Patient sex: F
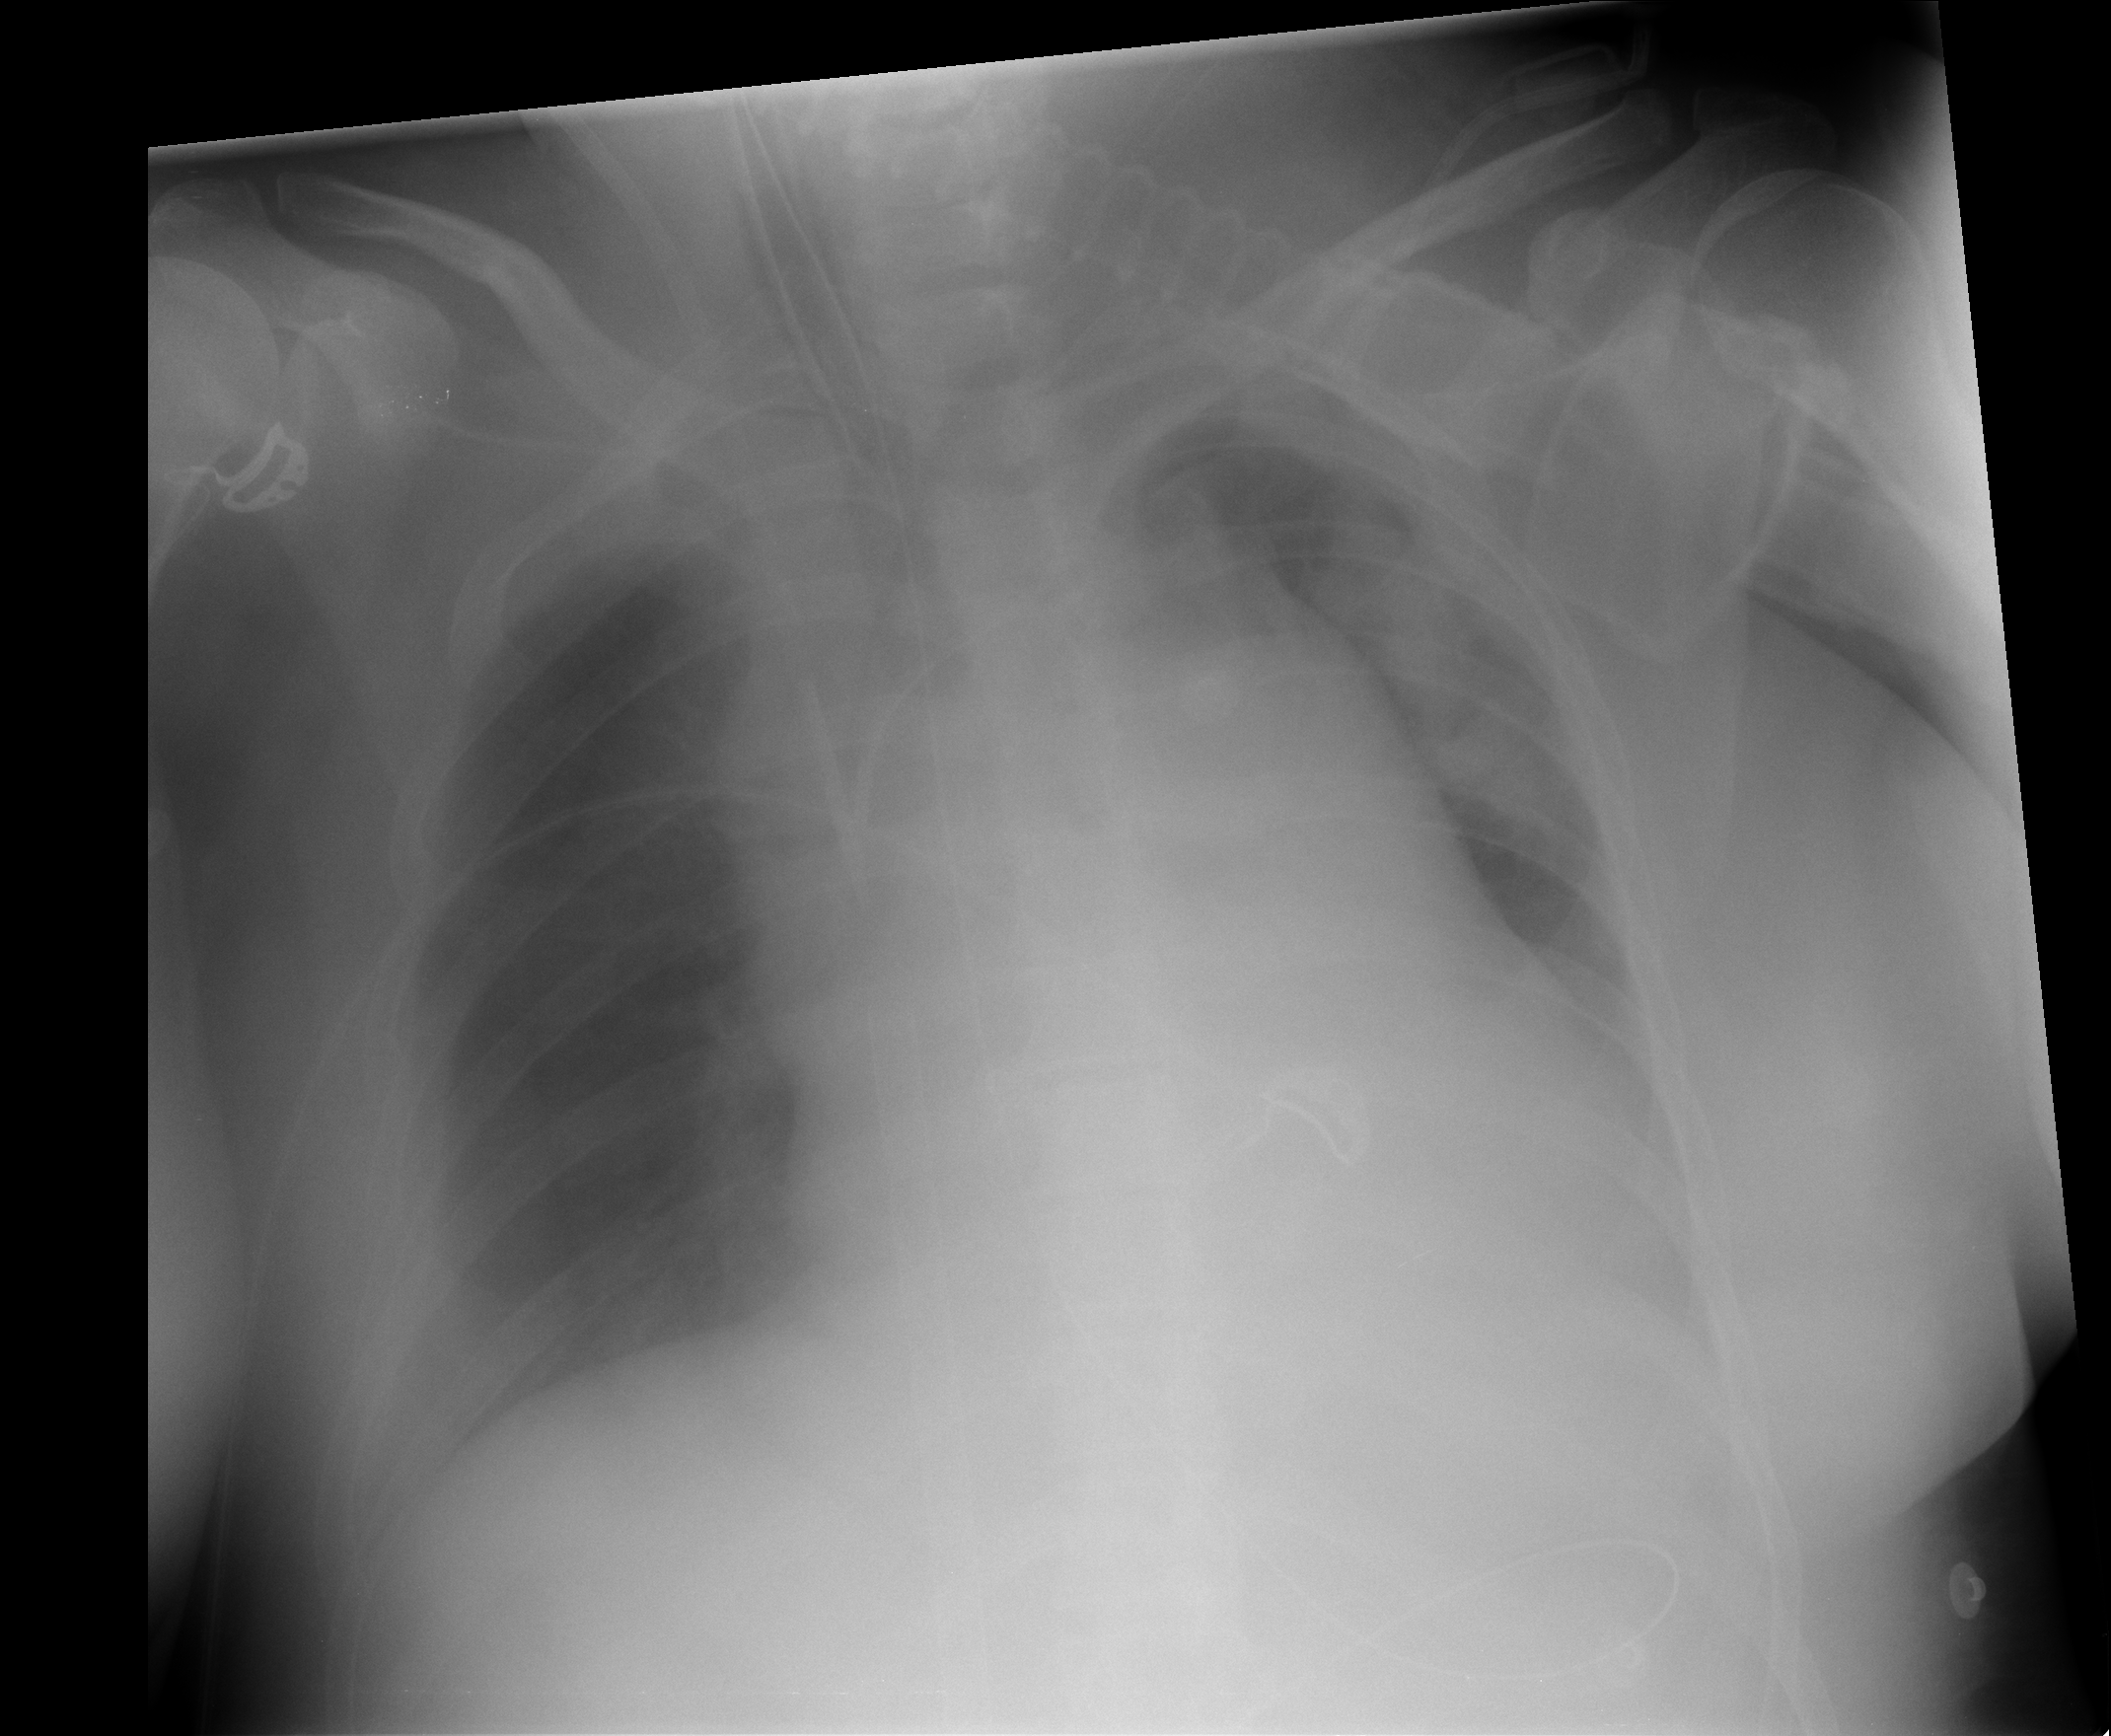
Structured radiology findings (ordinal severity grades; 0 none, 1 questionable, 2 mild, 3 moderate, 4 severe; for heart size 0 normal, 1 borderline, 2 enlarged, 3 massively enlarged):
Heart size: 2
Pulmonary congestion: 2
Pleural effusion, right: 2
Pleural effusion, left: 2
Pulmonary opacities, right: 0
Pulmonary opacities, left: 2
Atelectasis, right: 2
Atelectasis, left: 2